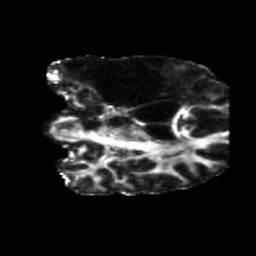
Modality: FA
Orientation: coronal
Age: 40
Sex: male
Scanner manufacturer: siemens
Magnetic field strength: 3 T
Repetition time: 5.25 s
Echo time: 0.08 s